Question: I have an application under development that is following a modular application design. There is a 'core' vertical stack that provides common, central services such as authentication/authorization, logging, data access, etc. Context-specific areas are implemented in modules that reference the core assembly in the same logical layer.
The application is a service app with a facade layer, domain layer and infrastructure code containing the data access code. Each module will implement a domain layer assembly. If the module has a public API, it will also implement a facade assembly.
For example, the solution contains:
-
-
-
-
-
-
-

(and so on. We'll have about 24 modules when done.)
All of this is bound together using DI with Unity as the IoC container. The WebHost project defines the configuration where the various implementations are mapped to the interfaces they fullfill.
This approach is not simply for logical purposes but to allow us flexibility in implementation (i.e. we can change the implementation of a module without breaking or even touching the other code). It also makes it extremely ease to divide work across teams and to extend the application with new modules with little risk of regression error in other code.
My question is what to do when ModuleB requires one or more types defined in ModuleA? Is it acceptable for ModuleB to reference ModuleA or do I need to move ModuleA into Core?
In looking at implementing some of the changes discussed below I ran into a gotcha that leads me to this clarification...
There are two places where my modules are inter-dependent. Following the approach discussed below, I can move the interfaces and types I want shared from Module1 to Core which allows ModuleB to make use of them without tightly coupling ModuleA and ModuleB. However, I also need to use some of the data contracts defined in ModuleA.Api for the service operations in ModuleB.Api. This makes me question the design.
Because of IP, I can't describe our exact use-case but suffice it to say that ModuleA has an EntityA domain object. ModuleA.Api defines the EntityContractA data contract (DTO) that is exposed by the public API. ModuleB.Api has a method that requires EntityContractA as a parameter then delegates to a method in ModuleB that accepts EntityA as a parameter.
Again, moving EntityA into Core solves the domain layer problem but doesn't help me with the facade layer. Moving EntityContractA into Core.Api makes the whole thing smell a bit.
Here's an example what I need to accomplish:
In ModuleB.Api.ServiceFacadeB:
'''
public EntityContractB FilterBy(EntityContractA contractA)
{
var entityA = Mapper.Map<EntityContractA, EntityA>(contractA);
var entityB = domainService.FilterBy(entityA);
var contractB = Mapper.Map<EntityB, EntityContractB>(entityB);
return contractB;
}
'''
where domainService is ModuleA.ServiceB:
'''
public EntityB FilterBy(EntityA entityA)
{
// Do work
}
'''
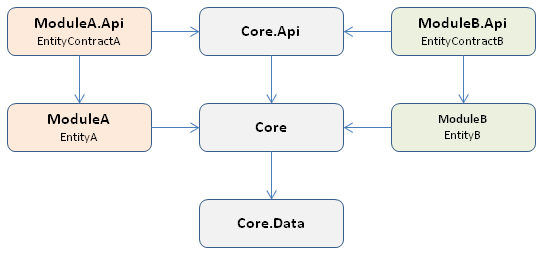
Answer: The good news: what you describe is actually a good architecture with clear seperation of concerns and modularity patterns. It allows your teams to develop modules independent from each other and only have dependencies on each others interfaces (facade / API). This is a best practice!
The (potential) bad news: If you would start by directly referencing Module1 from Module2, you will single-handedly break this beautiful architecture. The team creating Module1 only needed to care about keeping their interface stable, but because of the direct reference now also need to be careful with changing their implementation.
My suggestion: If you need a type in Module2 that is now defined in Module1, make sure you move it into the Core API or the Module1 API classes. This formalizes the fact that your assembly is depending on those types and makes it clear they need to be kept stable.